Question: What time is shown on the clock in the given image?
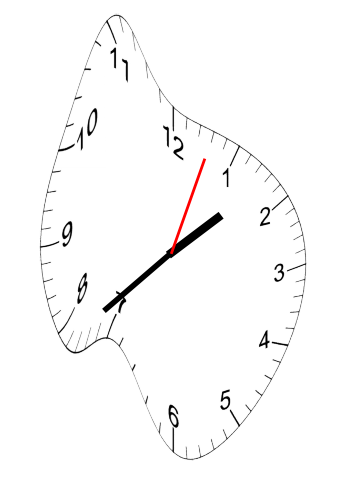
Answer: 01:38:03